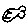
Label: fish